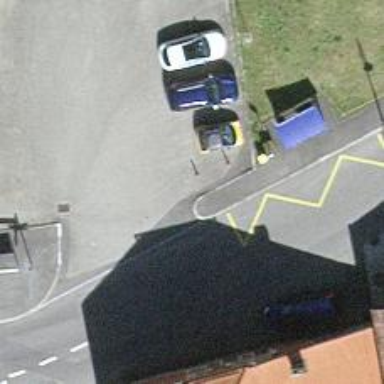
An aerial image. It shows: Post box.